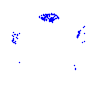
Particle: kaon